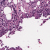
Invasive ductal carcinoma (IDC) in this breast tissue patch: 1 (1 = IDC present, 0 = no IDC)